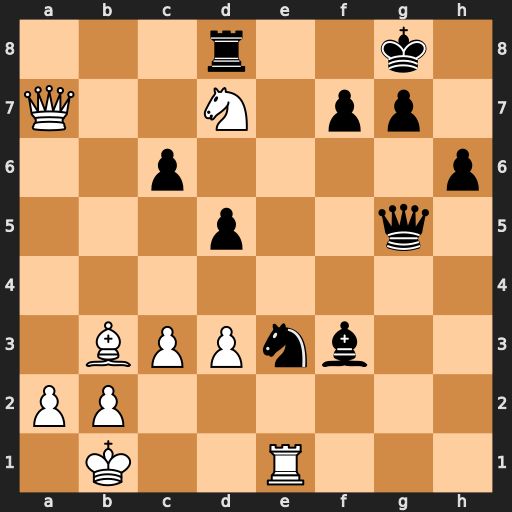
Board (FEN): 3r2k1/Q2N1pp1/2p4p/3p2q1/8/1BPPnb2/PP6/1K2R3
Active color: w
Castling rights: -
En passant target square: -
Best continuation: Qxe3 Qxe3 Rxe3 Rxd7 Rxf3